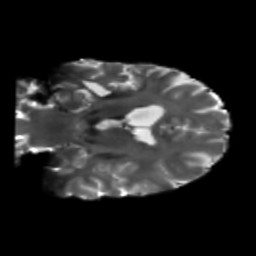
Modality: T2w
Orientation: coronal
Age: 37
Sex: female
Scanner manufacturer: siemens
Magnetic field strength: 3 T
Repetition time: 5.25 s
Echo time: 0.08 s